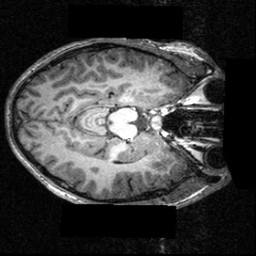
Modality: T1w
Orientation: axial
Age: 16
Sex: male
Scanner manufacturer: siemens
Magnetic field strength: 3.951 T
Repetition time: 1.5 s
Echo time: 0.00335 s